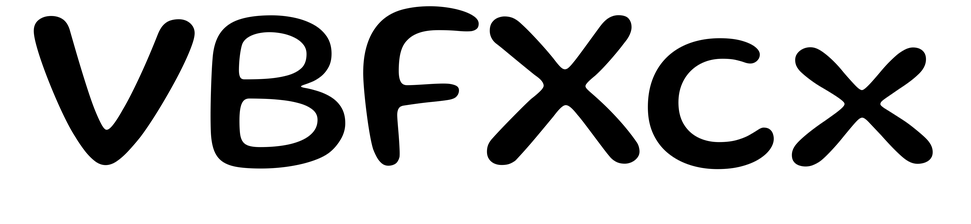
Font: Gluten_Regular